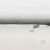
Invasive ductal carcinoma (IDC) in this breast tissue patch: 0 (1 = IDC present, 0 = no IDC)